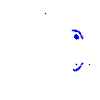
Particle: electron